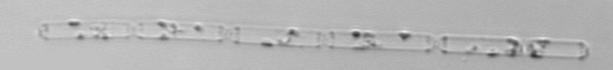
Label: Cerataulina_pelagica